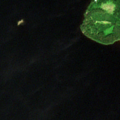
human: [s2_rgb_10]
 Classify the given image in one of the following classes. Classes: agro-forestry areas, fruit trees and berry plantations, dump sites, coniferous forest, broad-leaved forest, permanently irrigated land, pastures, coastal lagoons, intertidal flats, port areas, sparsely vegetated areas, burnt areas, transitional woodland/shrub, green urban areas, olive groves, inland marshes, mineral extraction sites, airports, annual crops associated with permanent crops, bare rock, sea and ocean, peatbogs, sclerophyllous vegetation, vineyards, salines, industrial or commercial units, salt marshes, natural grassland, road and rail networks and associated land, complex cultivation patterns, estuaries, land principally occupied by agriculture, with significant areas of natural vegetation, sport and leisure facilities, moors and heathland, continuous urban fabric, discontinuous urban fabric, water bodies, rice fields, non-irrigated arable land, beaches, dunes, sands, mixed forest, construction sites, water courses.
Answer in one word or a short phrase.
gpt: mixed forest, water bodies